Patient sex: F
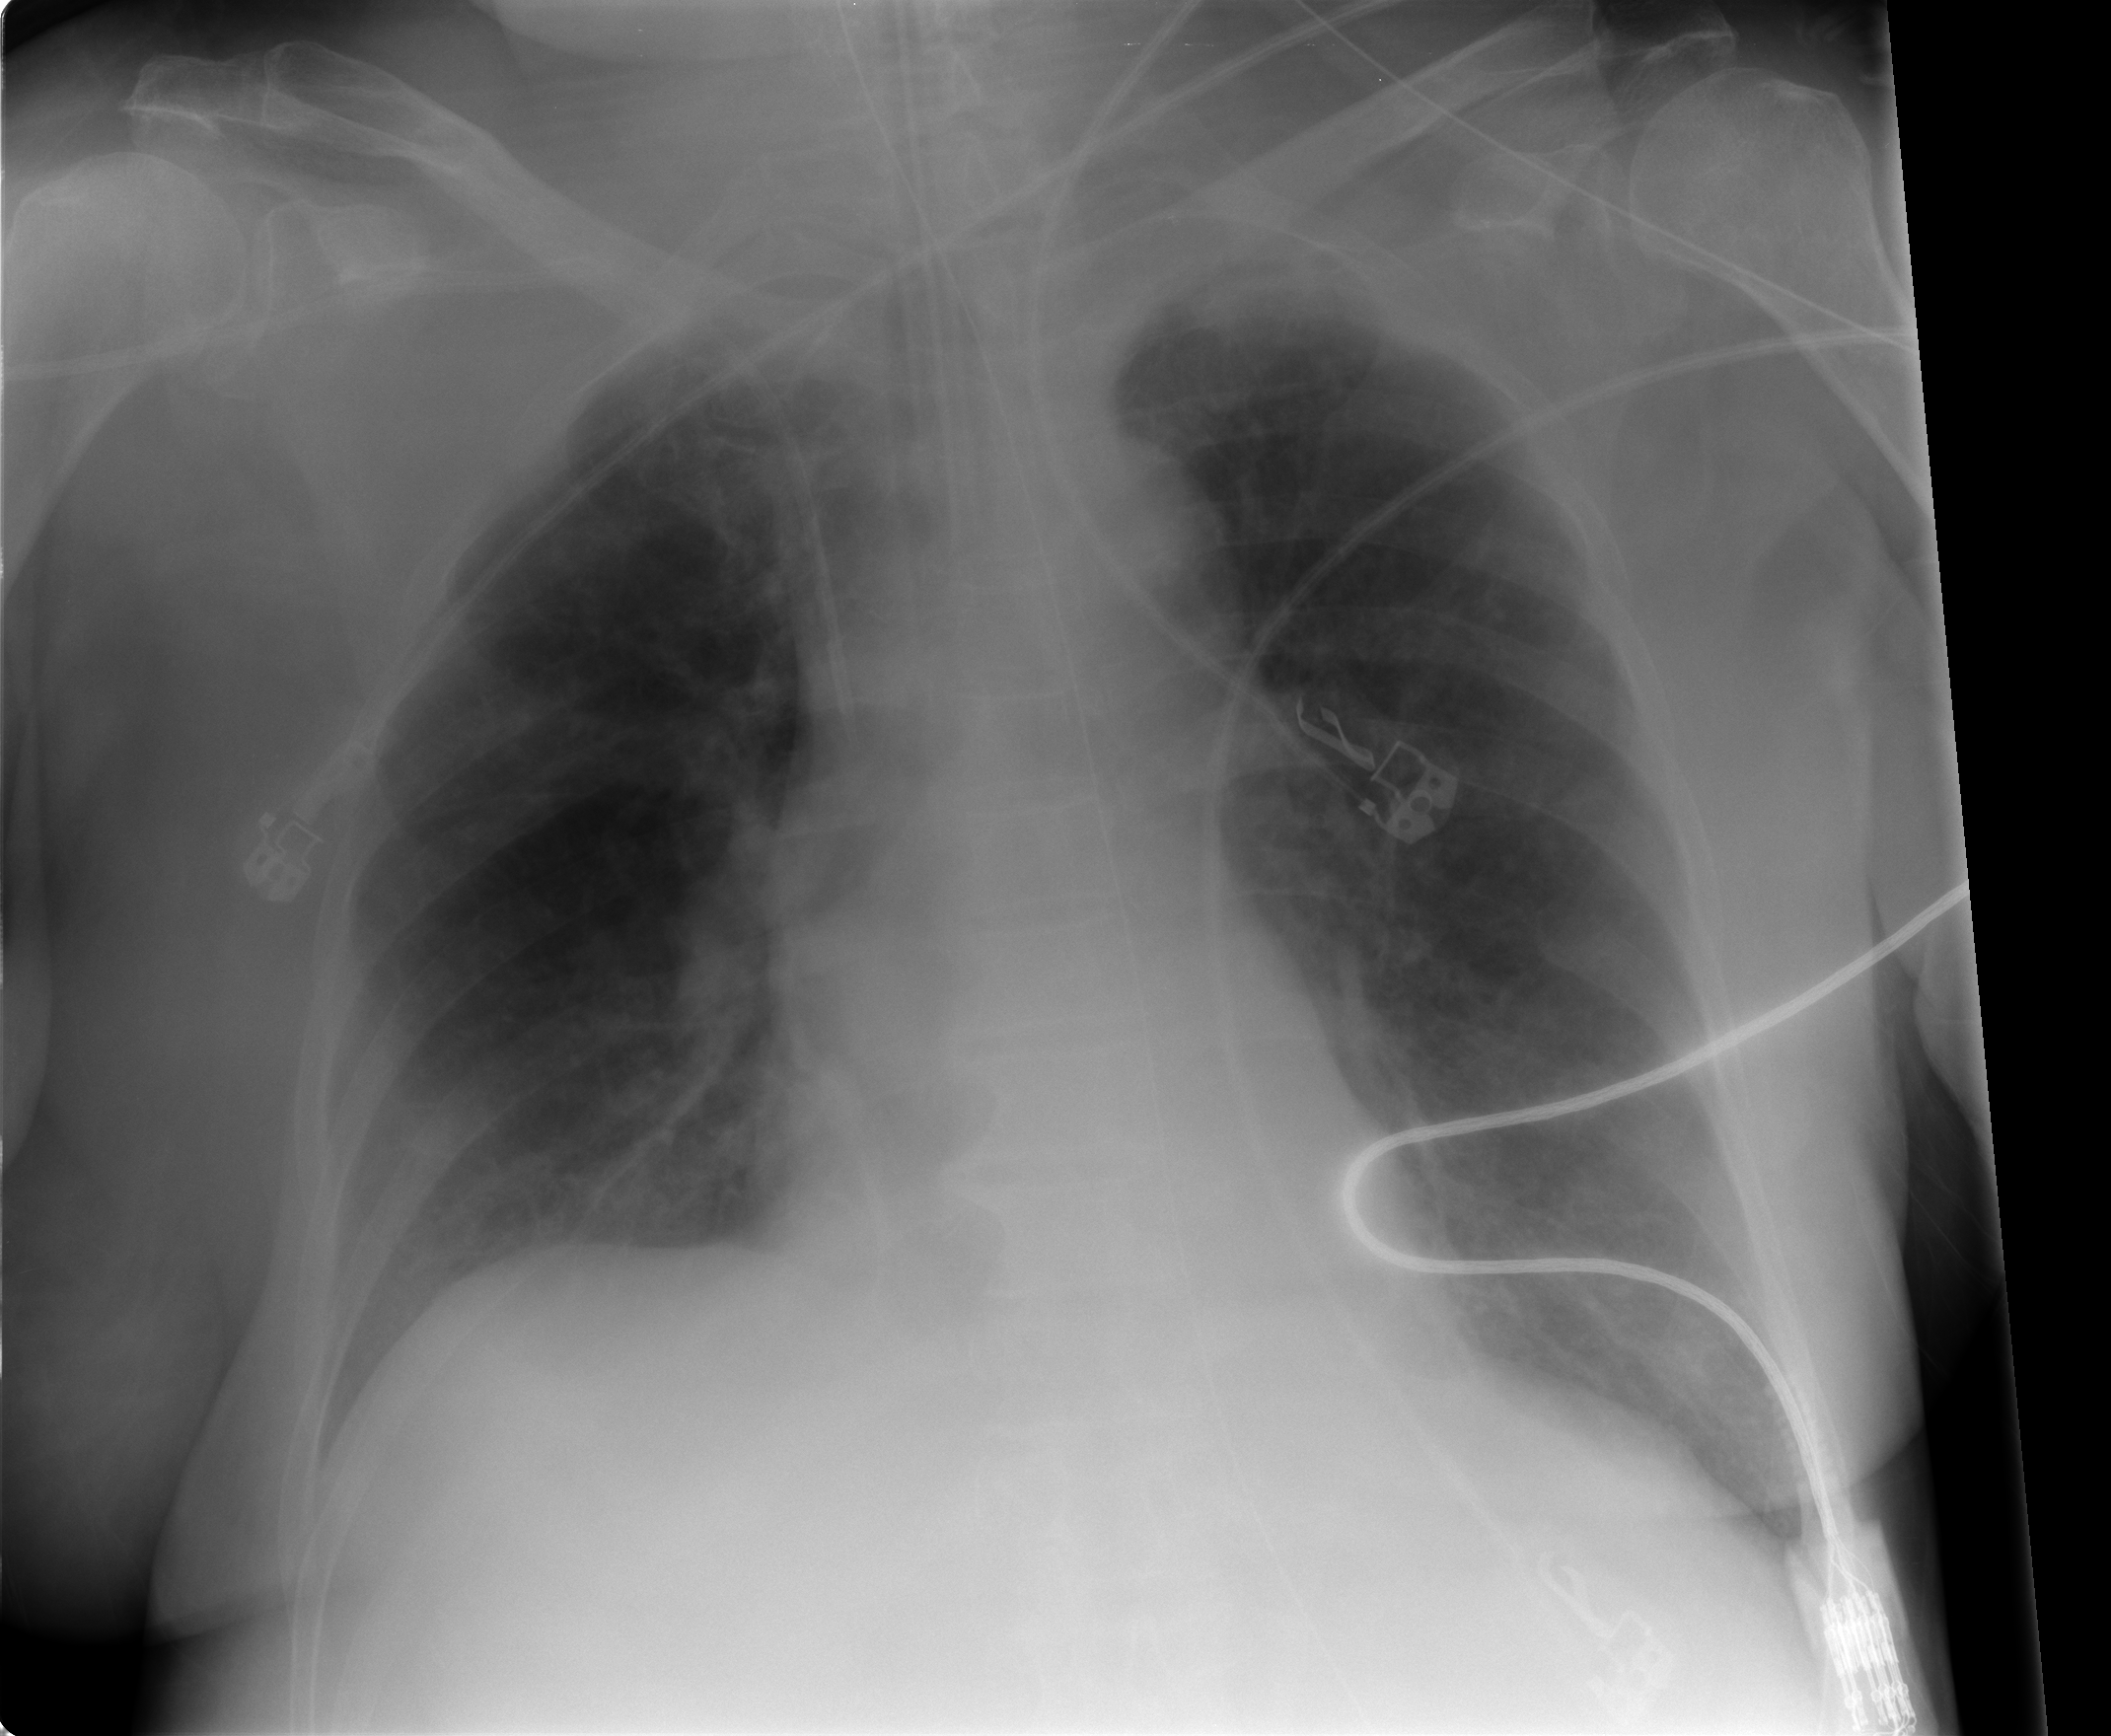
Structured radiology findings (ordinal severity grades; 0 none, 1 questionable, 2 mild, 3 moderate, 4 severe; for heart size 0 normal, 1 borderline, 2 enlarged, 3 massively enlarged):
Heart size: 0
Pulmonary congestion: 1
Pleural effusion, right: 0
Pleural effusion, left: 0
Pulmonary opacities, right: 0
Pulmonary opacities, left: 0
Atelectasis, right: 1
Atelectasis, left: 1